Question: Just made a little theory to simplify my problem.. I want to know if it's possible or easier way to do this.
I'm making a game simulation in C# where robots play soccer with AI. But need to prevent them from walking in eachother, find the exact point of impact to update their position so they can't walk into eachother.
Thanks.

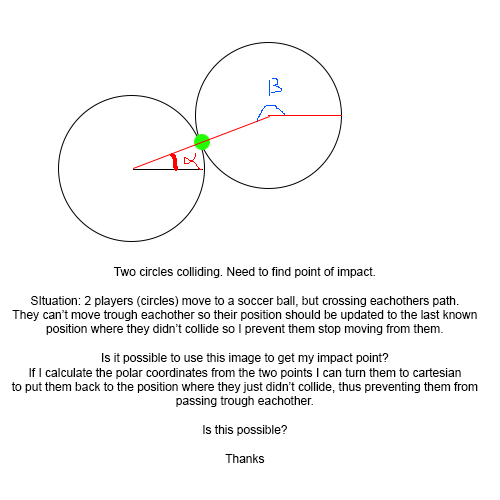
Answer: Well, from the answer I <URL>
However, your comment about the "last known position where they didn't collide" would mean you would have to track their positions and maintain their last good state and revert to it. Not sure if that's in this case or if you would rather just calculate a new "best-fit" location.
---
Well, you already marked an answer, but I went and put together a fully functioning piece of code, so maybe you can use it anyway. :) From my comment:
> Since they're just circles, just calculate the midpoint between the
circles' centre points. If the circles have different radii, choose
one circle and calculate the point along the line one radius away from
its centre.
This might be a simple implementation. I created some helper classes for it; I would totally encourage extending them, making the structs truly immutable, and all that good jazz, but for now serve okay for demonstration purposes.
So for helper classes:
'''
public struct Point
{
public double X;
public double Y;
public double Distance(Point otherPoint)
{
double deltaX = this.X - otherPoint.X;
double deltaY = this.Y - otherPoint.Y;
return System.Math.Sqrt(deltaX * deltaX + deltaY * deltaY);
}
public override string ToString()
{
return String.Format("({0}, {1})", X, Y);
}
}
public struct Polar
{
public double Radius;
public double Angle;
public double X { get { return Radius * System.Math.Cos(Angle); } }
public double Y { get { return Radius * System.Math.Sin(Angle); } }
public Point ToCartesian()
{
return new Point() { X = X, Y = Y };
}
}
public class Circle
{
public double Radius { get; set; }
public Point Position { get; set; }
}
'''
Our meat-and-potatoes class/method is this:
'''
public class CollisionResult
{
public Circle Circle1 { get; private set; }
public Circle Circle2 { get; private set; }
public Point Circle1SafeLocation { get; private set; }
public Point Circle2SafeLocation { get; private set; }
public Point CollisionLocation { get; private set; }
public CollisionResult(Circle circle1, Circle circle2)
{
this.Circle1 = circle1;
this.Circle2 = circle2;
}
public bool CalculateCollision()
{
double distanceFromCentres = Circle1.Position.Distance(Circle2.Position);
if (distanceFromCentres >= Circle1.Radius + Circle2.Radius)
return false;
double angleBetweenCircles = System.Math.Atan2(Circle2.Position.Y - Circle1.Position.Y, Circle2.Position.X - Circle1.Position.X);
Point midpointBetweenCircles = new Point(){X = (Circle1.Position.X + Circle2.Position.X)/2, Y = (Circle1.Position.Y + Circle2.Position.Y)/2};
Point circle1Offset = (new Polar() { Radius = Circle1.Radius, Angle = System.Math.PI + angleBetweenCircles }).ToCartesian();
Point circle2Offset = (new Polar() { Radius = Circle2.Radius, Angle = angleBetweenCircles }).ToCartesian();
CollisionLocation = midpointBetweenCircles;
Circle1SafeLocation = new Point(){X = midpointBetweenCircles.X + circle1Offset.X, Y = midpointBetweenCircles.Y + circle1Offset.Y };
Circle2SafeLocation = new Point(){X = midpointBetweenCircles.X + circle2Offset.X, Y = midpointBetweenCircles.Y + circle2Offset.Y };
return true;
}
}
'''
Usage might look like:
'''
private void CheckCollision(Circle circle1, Circle circle2)
{
CollisionResult result = new CollisionResult(circle1, circle2);
if (result.CalculateCollision())
{
Console.WriteLine(String.Format("Collision detected at {0}! Safe location for circle 1: {1}, circle 2: {2}", result.CollisionLocation, result.Circle1SafeLocation, result.Circle2SafeLocation));
}
else
{
Console.WriteLine("Did not collide.");
}
}
var circle1 = new Circle() {Radius = 5, Position = new Point(){X = 0, Y = 0} };
var circle2 = new Circle() {Radius = 5, Position = new Point(){X = 10, Y = 0} };
var circle3 = new Circle() {Radius = 3, Position = new Point(){X = 0, Y = 1} };
var circle4 = new Circle() {Radius = 5, Position = new Point(){X = 3, Y = 7} };
CheckCollision(circle1, circle2);
CheckCollision(circle3, circle4);
'''
Outputs:
'''
Did not collide.
Collision detected at (1.5, 4)! Safe location for circle 1: (0.158359213500125, 1.31671842700025), circle 2: (3.73606797749979, 8.47213595499958)
'''
I don't know if it's necessary in your case to deal with the complexity of calculating true intersections of two circles (where they would intersect at two points) and such. Likely something along these lines would be sufficient for you. I definitely encourage healthy unit tests and making the classes beyond what I have here. :)
Significantly in this case, and this would depend on what you want to do with it for your application, is that when the circles overlap, it simply calculates the midpoint between them moves each circle from that midpoint their respective radii. So depending on the speed and size of the circles, or how they are moving, it might produce weird results. For example, if you had a big 10 radius circle sitting still, then you throw in a 1 radius circle only 0.5 distance from the big circle's centre, that big circle is going to shift about 9.75 units! If you don't get into big overlapping conditions, then maybe it's not much of an issue. I think at the very least this will give you some about the collision and then you want your circles to react as a result will be up to you.